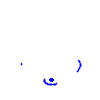
Particle: kaon